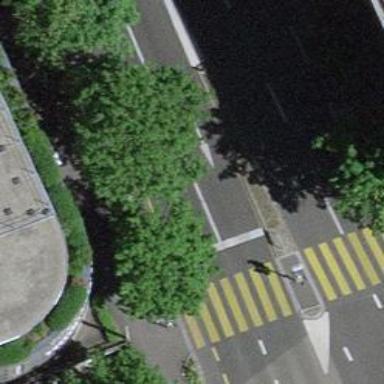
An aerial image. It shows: Road with traffic signals for signaling.